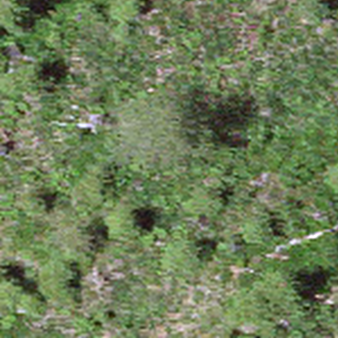
Label: other